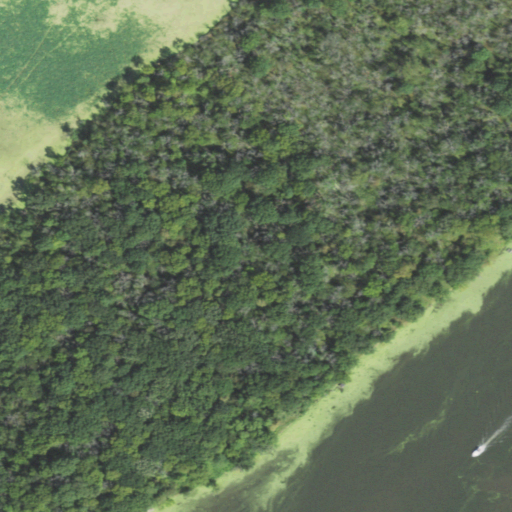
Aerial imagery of island in Illinois named Conroy Island containing woody wetlands, open water, grassland, barren land, and herbaceous wetlands